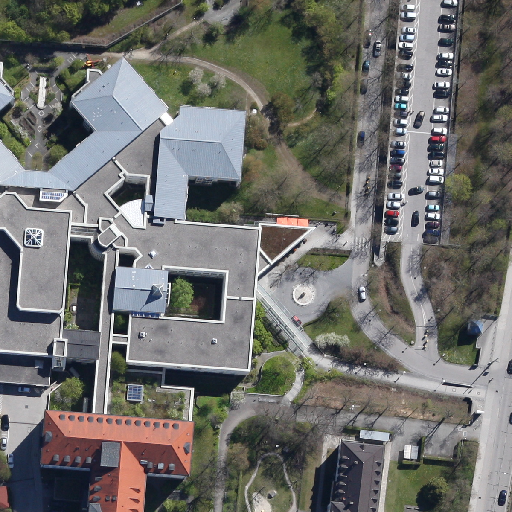
Referring expression: road marking